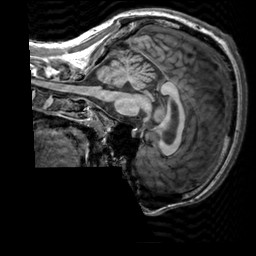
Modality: T1w
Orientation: sagittal
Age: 29
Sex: male
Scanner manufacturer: siemens
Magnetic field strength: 3 T
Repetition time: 2.3 s
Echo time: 0.00303 s